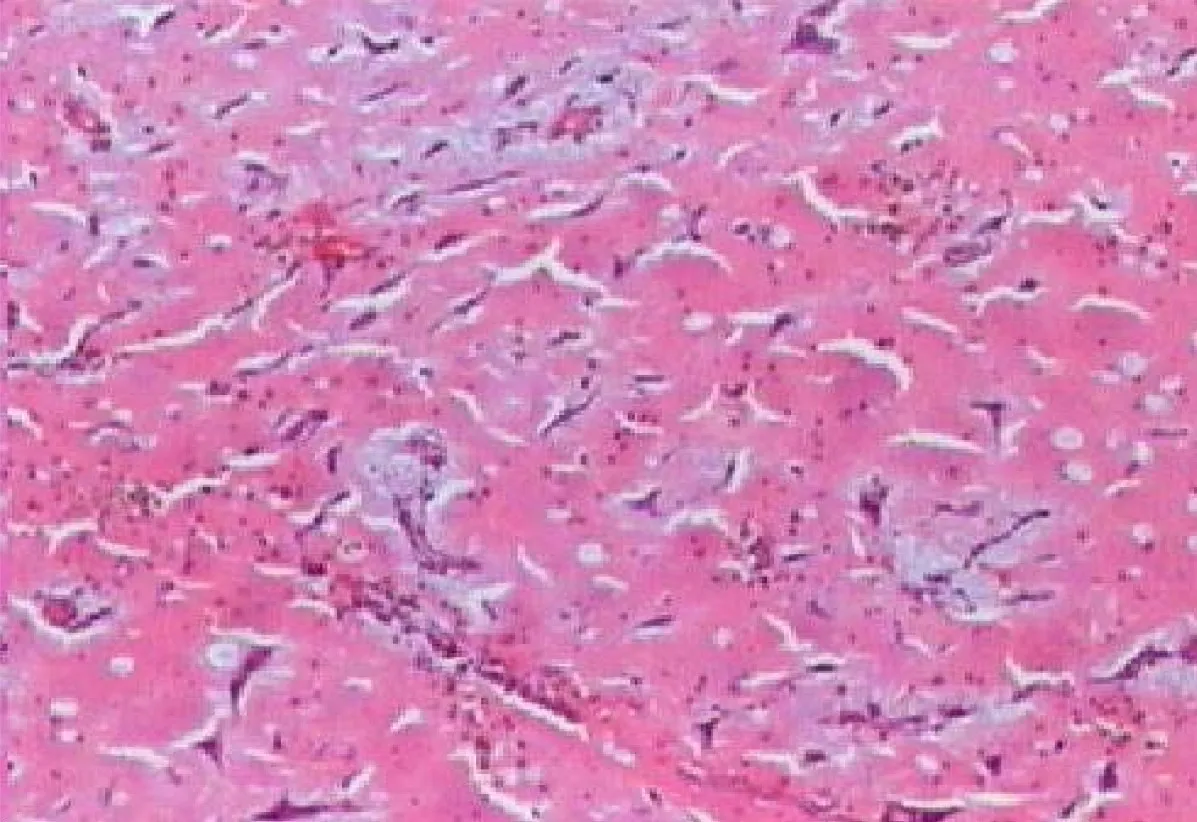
An optical microscopic view of myxoid stroma with stellate cells without necrosis, mitotic activity, atypia, or pleomorphism.
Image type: pathology (h&e)